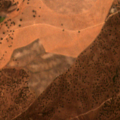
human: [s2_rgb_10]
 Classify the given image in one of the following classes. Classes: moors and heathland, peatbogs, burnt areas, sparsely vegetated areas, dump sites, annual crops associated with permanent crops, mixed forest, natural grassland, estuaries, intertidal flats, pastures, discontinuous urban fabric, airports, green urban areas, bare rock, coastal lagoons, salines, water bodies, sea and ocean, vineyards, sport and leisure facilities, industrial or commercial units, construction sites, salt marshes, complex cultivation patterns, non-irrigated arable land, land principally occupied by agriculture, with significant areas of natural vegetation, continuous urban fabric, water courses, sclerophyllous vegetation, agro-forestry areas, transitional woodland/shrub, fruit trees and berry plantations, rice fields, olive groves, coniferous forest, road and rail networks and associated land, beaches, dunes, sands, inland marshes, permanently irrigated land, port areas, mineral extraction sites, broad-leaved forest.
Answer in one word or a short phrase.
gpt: non-irrigated arable land, permanently irrigated land, pastures, agro-forestry areas